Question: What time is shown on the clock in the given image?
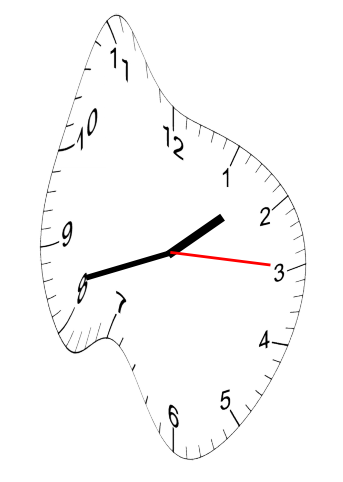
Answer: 01:42:15